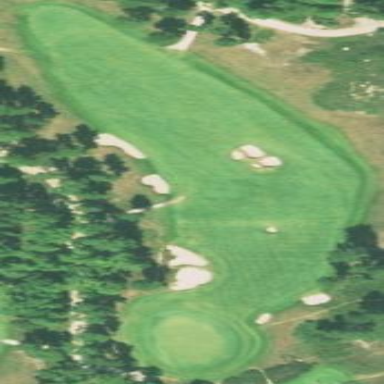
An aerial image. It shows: Rough area on grassy golf course.